Question: One of my projects is an testing app where a student shouldn't be able to easily look up words while they're typing.
It's relatively easy to turn off automatic spelling checking in a NSTextView via <URL>.
I just discovered that it's very trivial for students to <URL> in any app and up pops a helpful window containing a dictionary, thesaurus and even a Wikipedia entry if the word can be found there.

This is great functionality for 99% of MacOS apps but not appropriate for my testing app.
Now after a few months, Apple has provided me with a (undocumented and subtle) solution that works for 10.8 only and I may eventually provide it in the answers down below, but I to have a solution that works for 10.7 as well (which is where this functionality came in).
There are three possible plans of attack on this problem but I'm not sure how to approach any of these three:
1)
I need to block this Lookup functionality from happening in this text view.
2)
I've already tried to delete the dictionary preferences (if they exist; if the user never opened Dictionary.app, there are no preferences) and the dictionary cache files (in "'~/Library/Cache'", but this doesn't seem to improve the situation.
3)
Or is there a way to be able to detect the Trackpad setting that says "Use Lookup when doing a three fingered tap"? It's probably in some com.apple.*.plist somewhere or detectable via "'defaults'" but I'm not certain where.
EDIT:
Only a bit of time left to hopefully solve this problem and award a bounty. Here is the approach that I was attempting with "'defaults'":
'''
defaults write com.apple.driver.AppleBluetoothMultitouch.trackpad TrackpadThreeFingerTapGesture -bool false
defaults write com.apple.driver.AppleBluetoothMultitouch.trackpad TrackpadThreeFingerDoubleTapGesture -bool false
'''
But I'm not 100% certain these are the correct gestures/keywords to type in. And even after typing them in (and verifying they were correctly saved via "'defaults read com.apple.driver.AppleBluetoothMultitouch.trackpad'"), the dictionary LookUp window still appears.
Now here is the , but it works only under MacOS 10.8 (which is where these methods were exposed/brought in). Simply override these two methods in your NSTextView subclass:
'''
- (void)quickLookWithEvent:(NSEvent *)event;
- (void)quickLookPreviewItems:(id)sender;
'''
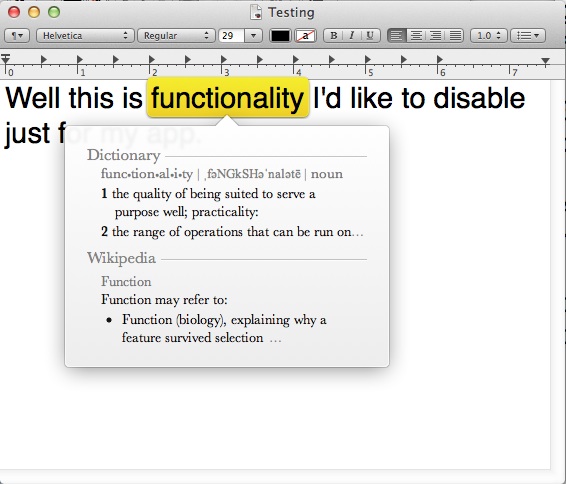
Answer: I suspect that the dictionary lookup is implemented in one of two ways, as a Service or via the 'NSTextInputClient' protocol. So, I would override '-validRequestorForSendType:returnType:' in your text subclass to see if it's invoked for a three-finger tap. Anyway, it sounds like for your app you want to return 'NO' for all services. You should also override 'writeSelectionToPasteboard:types:' to return 'NO'.
If that doesn't do it, try overriding the methods of 'NSTextInputClient' to see if they're being called. In particular, the '-attributedString' and '-attributedSubstringForProposedRange:actualRange:' methods would be how the dictionary lookup is obtaining the text. Making both of those return 'nil' should prevent it from working. Mind you, the 'NSTextInputClient' protocol is central to the use of input methods and the press-and-hold access to characters with accents and diacritics, so you may break that. I don't know if you'll be able to distinguish between requests from a normal input method vs. from the dictionary lookup gesture.
If all else fails, you can <URL> rather than using 'NSTextView'. It's not trivial, but you'll have full control over its behavior.